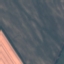
Land use / land cover class: AnnualCrop